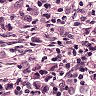
Metastatic tissue present: yes